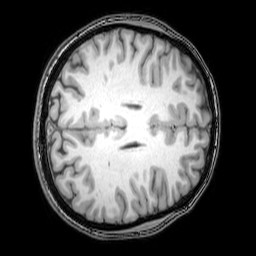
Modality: T1w
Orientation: axial
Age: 24
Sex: female
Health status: healthy
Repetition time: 0.081 s
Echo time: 0.037 s